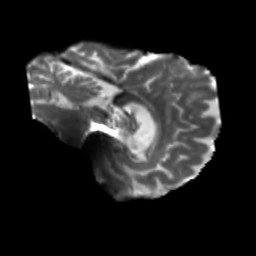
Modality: T2w
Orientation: sagittal
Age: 62
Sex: female
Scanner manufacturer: siemens
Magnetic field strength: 3 T
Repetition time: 5.25 s
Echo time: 0.08 s